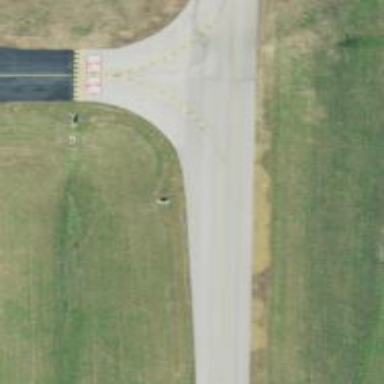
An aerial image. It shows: Asphalt taxiway at the airport.